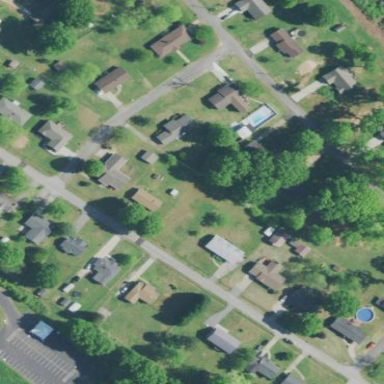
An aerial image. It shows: This residential area consists of single-family homes.